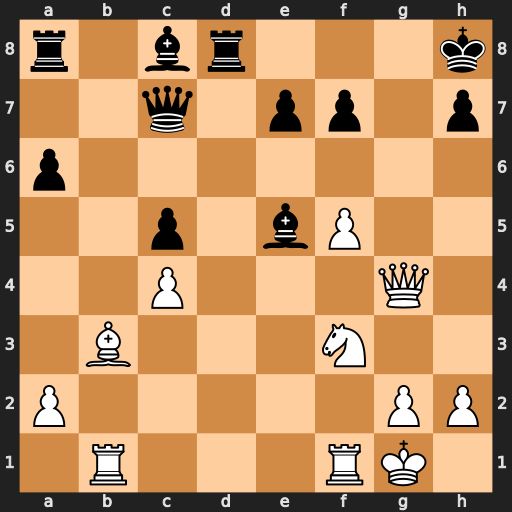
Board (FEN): r1br3k/2q1pp1p/p7/2p1bP2/2P3Q1/1B3N2/P5PP/1R3RK1
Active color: w
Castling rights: -
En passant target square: -
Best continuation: Ng5 Bxh2+ Kh1